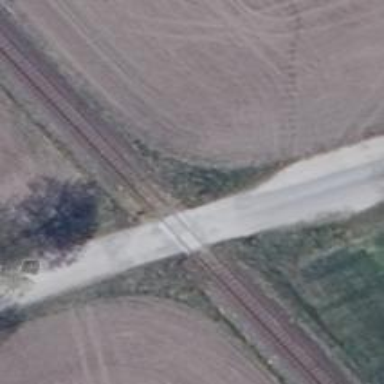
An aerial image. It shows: Railway level crossing.